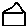
Label: house